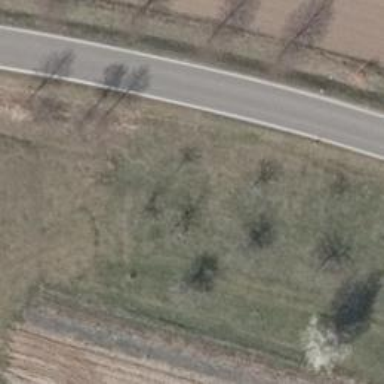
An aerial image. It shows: Row of broadleaved trees.